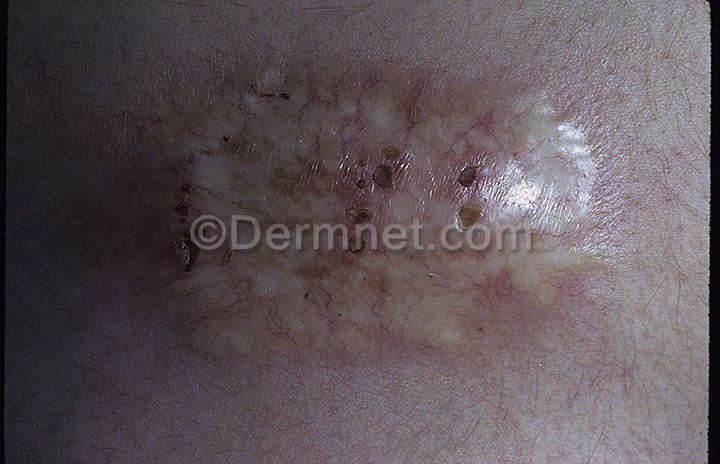
Disease: Lupus and other Connective Tissue diseases